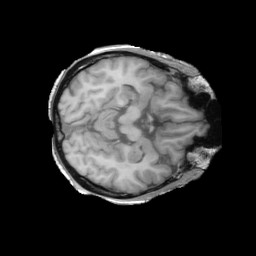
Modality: T1w
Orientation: axial
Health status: ill
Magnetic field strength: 3 T